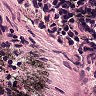
Metastatic tissue present: no